Question: I would like to have a Text plus image button in a row. if i add image button, and pro-grammatically align towards right side, still i will be able to see the background color of theme in my phone.
Here is the code
'''
<?xml version="1.0" encoding="utf-8"?>
<TabHost xmlns:android="http://schemas.android.com/apk/res/android"
android:id="@android:id/tabhost"
android:layout_width="fill_parent"
android:layout_height="fill_parent">
<LinearLayout
android:orientation="vertical"
android:layout_width="fill_parent"
android:layout_height="fill_parent"
android:padding="0dp">
<TabWidget
android:id="@android:id/tabs"
android:layout_width="fill_parent"
android:layout_height="wrap_content" />
<RelativeLayout
android:layout_width="fill_parent"
android:layout_height="wrap_content"
android:orientation="horizontal"
android:background="#041A37">
<TextView
android:id="@+id/list_item_text"
android:layout_width="wrap_content"
android:layout_height="wrap_content"
android:layout_gravity="left"
android:ellipsize="end"
android:text="All contact list" />
<ImageButton
android:id="@+id/Contact_icon"
android:layout_width="45dip"
android:layout_height="50dip"
android:layout_alignParentRight="true"
android:layout_alignParentTop="true"
android:src="@drawable/ic_launcher" />
<AutoCompleteTextView
android:id="@+id/autoCompleteTextView1"
android:layout_width="wrap_content"
android:layout_height="wrap_content"
android:layout_alignParentLeft="true"
android:layout_alignParentTop="true"
android:layout_toLeftOf="@+id/Contact_icon"
android:ems="10"
android:text="AutoCompleteTextView"
android:visibility="invisible" >
<requestFocus />
</AutoCompleteTextView>
</RelativeLayout>
<FrameLayout
android:id="@android:id/tabcontent"
android:layout_width="fill_parent"
android:layout_height="fill_parent"
android:padding="0dp" />
</LinearLayout>
</TabHost>
'''

Here how the image looks, i want that button to cover the blue color border too.
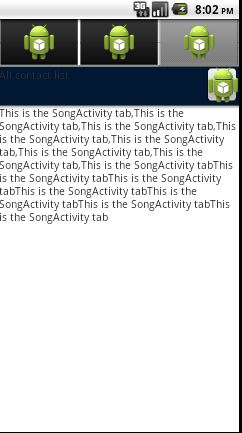
Answer: It looks like the button background is set to transparent (you can see the arm of the droid on top of the blue background).
Try setting android:background to some color and see what happens.
Another post I saw mentioned trying 'android:background="@null"', so maybe that will help instead of the color change.